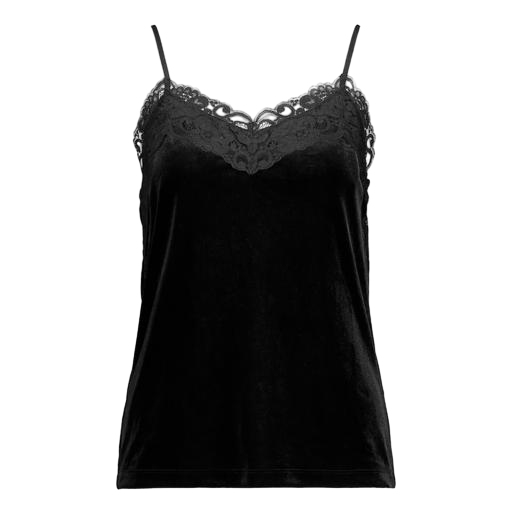
black curve cami rib lace, black dentelle lace-detail camisole, black lace cami, white background